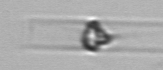
Label: Dactyliosolen_blavyanus